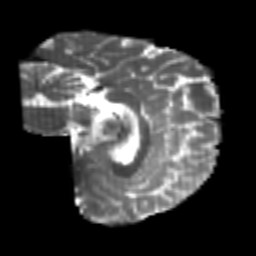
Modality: T2w
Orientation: sagittal
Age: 24
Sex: female
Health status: healthy
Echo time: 0.074 s